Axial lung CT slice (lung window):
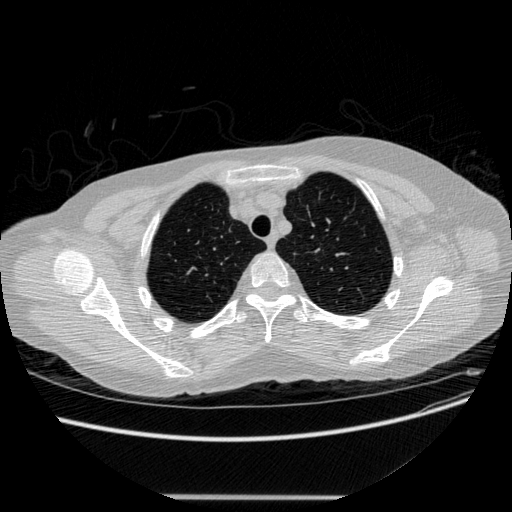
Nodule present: no